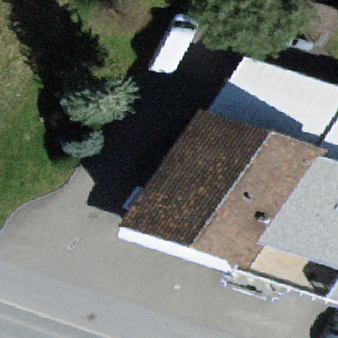
Label: other